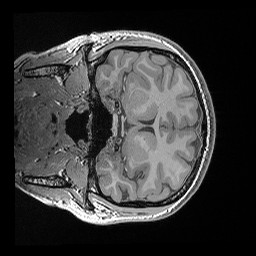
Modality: T1w
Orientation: coronal
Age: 21
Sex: female
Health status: healthy
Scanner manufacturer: siemens
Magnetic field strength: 3 T
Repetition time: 0.02 s
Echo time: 0.00492 s